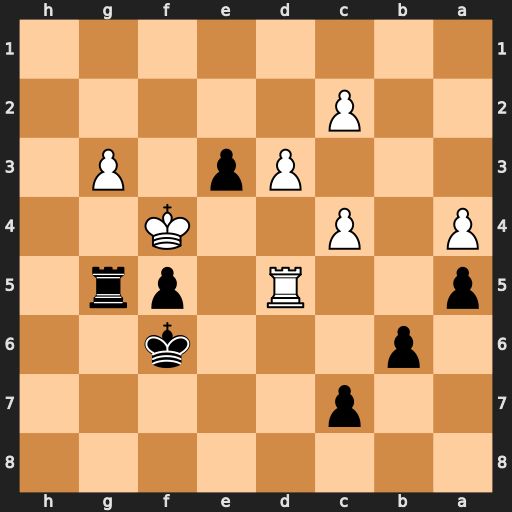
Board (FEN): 8/2p5/1p3k2/p2R1pr1/P1P2K2/3Pp1P1/2P5/8
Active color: b
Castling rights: -
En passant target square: -
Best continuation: e2 Re5 Rg4+